Question: I have table in MySQL:

How to group each row by 1 hour interval from range?
'''
range1 = 2014-01-28 00:00:00 to 2014-01-28 01:00:00
range2 = 2014-01-28 01:00:00 to 2014-01-28 02:00:00
range3 = 2014-01-28 02:00:00 to 2014-01-28 03:00:00
...
Array
(
[range1] => Array
(
[id] => 1
[time] => 2014-01-28 00:00:00
)
[range2] => Array
(
[id] => 2
[time] => 2014-01-28 01:05:00
)
[range3] => Array
(
[id] => 3
[time] => 2014-01-28 02:00:00
)
)
'''
'''
function get_data() {
$start = date("Y-m-d 00:00:00");
$end = date("Y-m-d H:i:s", strtotime('+1 DAY', strtotime($start)));
$q = "
SELECT *
FROM table
WHERE (time BETWEEN '" . $start . "' AND '" . $end . "')
";
$select = mysqli_query($this->c, $q);
while ($row = mysqli_fetch_assoc($select)) {
$data[] = $row;
}
return $data;
}
'''
'''
Array
(
[0] => Array
(
[id] => 1
[time] => 2014-01-28 00:00:00
)
[1] => Array
(
[id] => 2
[time] => 2014-01-28 01:05:00
)
[2] => Array
(
[id] => 3
[time] => 2014-01-28 02:00:00
)
)
'''
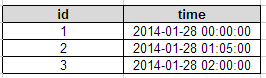
Answer: '''
SELECT * FROM table WHERE time BETWEEN '$start' AND '$end' GROUP BY DATE(time),DATEPART(hh,time)
'''
This Query will Group By , Where time between 2 values